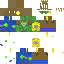
A female human skin with medium skin, wearing brown long hair dressed in a blue hoodie and blue pants, featuring a closed mouth.